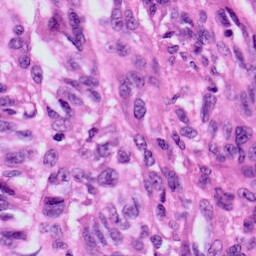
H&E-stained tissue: Skin